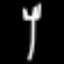
Label: fork